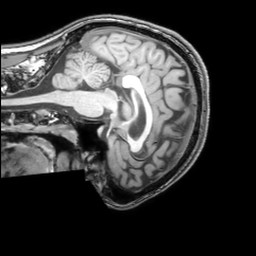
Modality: T1w
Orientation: sagittal
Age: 35
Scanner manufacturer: philips
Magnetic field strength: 3 T
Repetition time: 0.007 s
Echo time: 0.003501 s